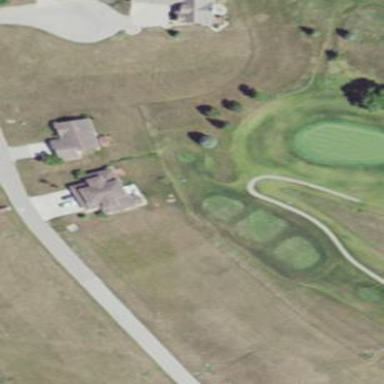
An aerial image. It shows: Rough grassy area used for golf.